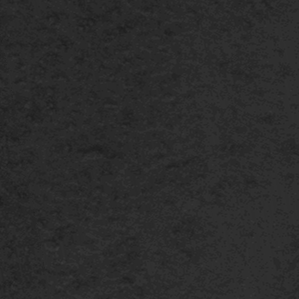
Label: frost